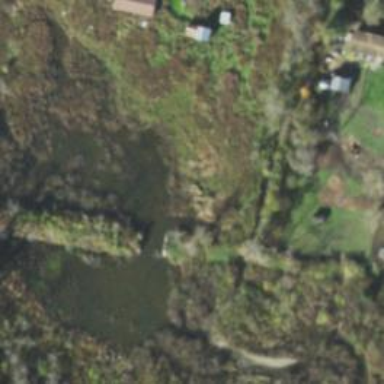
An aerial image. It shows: Bridge supported by abutments.